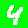
Digit: 4